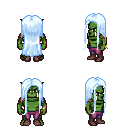
a pixel art fantasy rpg character, male body template, orc, green skin, leather shoulder armor, magenta pants, white cyan extra-long hairstyle, bracelets, maroon shoes, four views (front, back, left, right), 2x2 character sprite sheet, small pixel art, hard edges, no anti-aliasing